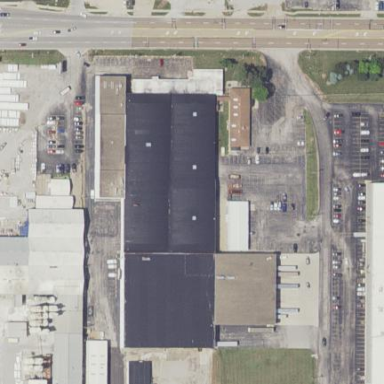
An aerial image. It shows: Commercial building.